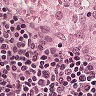
Metastatic tissue present: no